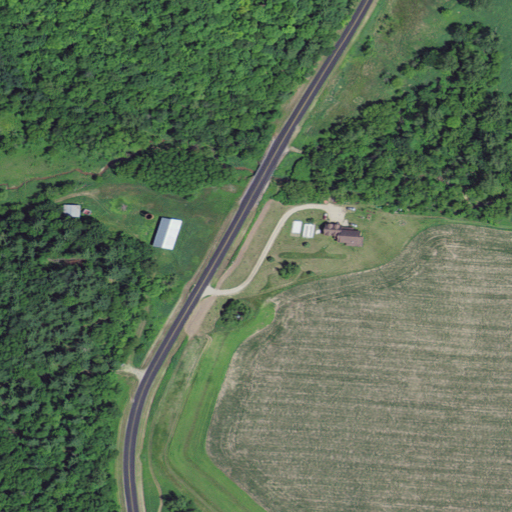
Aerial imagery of valley in Wisconsin named Crystal Springs Coulee containing cultivated crops, deciduous forest, mixed forest, open development, woody wetlands, herbaceous wetlands, medium intensity development, and low intensity development